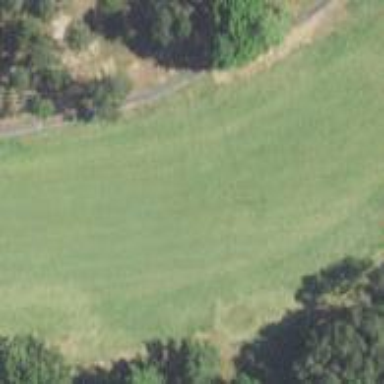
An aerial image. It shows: Golf hole.